Question: I'm trying to make my footer navbar slightly concave instead of horizontal. Anyone know of a good way to do this?
Sorry, I wasn't to descriptive before. I'm trying to do something like the following. The tan part would be the navbar footer:

Changing the border radius on the div above the footer worked. Here's what I did:
'''
border-bottom-left-radius: 30% 20%;
border-bottom-right-radius: 30% 20%;
z-index: 5;
border-bottom: 2px solid #b7af98;
'''
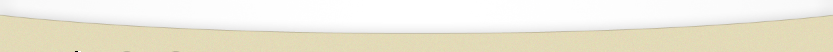
Answer: I think what you are looking for is this :
<URL>
and since you want this done to a footer, you may want to try :
'''
footer {
border-top-left-radius:15px;
border-top-right-radius:15px;
}
'''